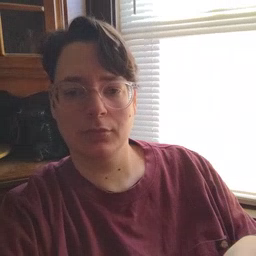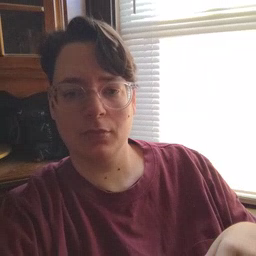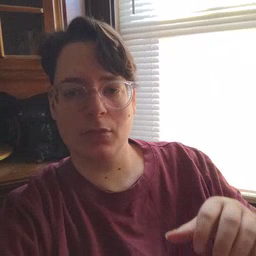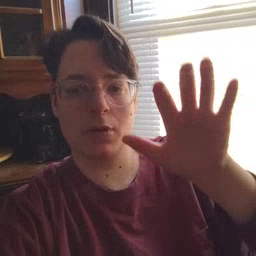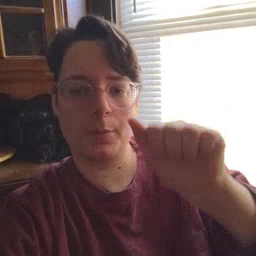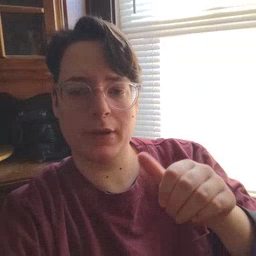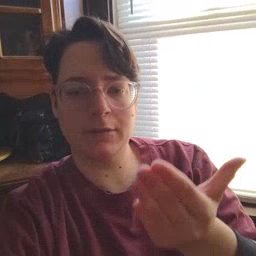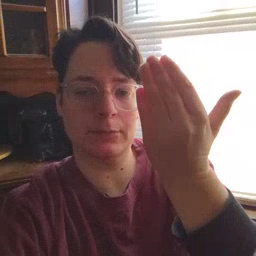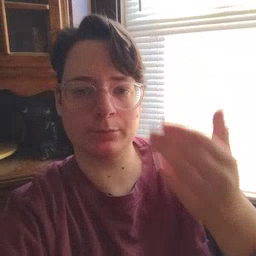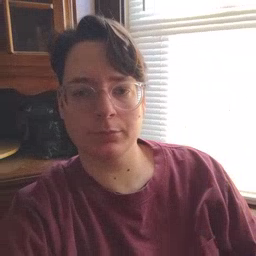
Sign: mitten